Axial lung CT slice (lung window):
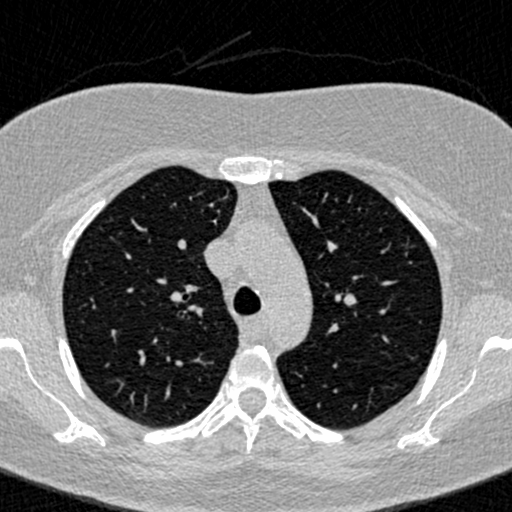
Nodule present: no